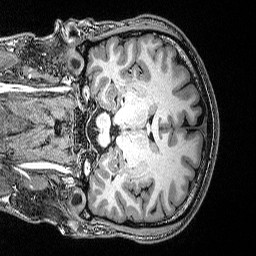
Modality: T1w
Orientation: coronal
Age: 25
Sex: male
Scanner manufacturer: siemens
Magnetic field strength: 3 T
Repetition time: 2.53 s
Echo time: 0.0035 s